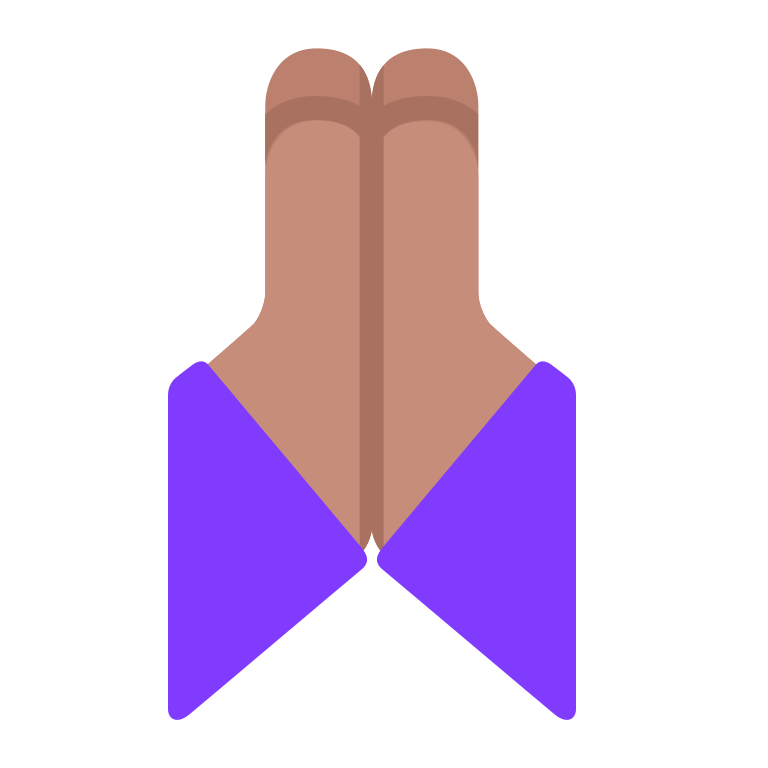
folded hands flat